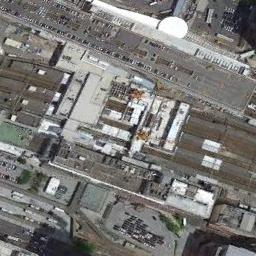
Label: railway_station